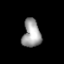
Tissue: lung
Cell type: Others
Senescence score: 0.2041
Nuclear area (px): 498
Mean DAPI intensity: 157.554